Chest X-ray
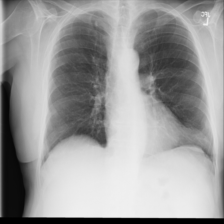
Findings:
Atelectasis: negative
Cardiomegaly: negative
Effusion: negative
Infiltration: negative
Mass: negative
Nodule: negative
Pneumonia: negative
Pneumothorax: negative
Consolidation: negative
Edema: negative
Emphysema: negative
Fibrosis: negative
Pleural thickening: negative
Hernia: negative